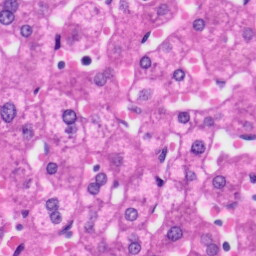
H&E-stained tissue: Liver